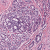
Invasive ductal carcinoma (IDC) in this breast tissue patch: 1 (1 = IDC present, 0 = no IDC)